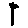
Label: tree